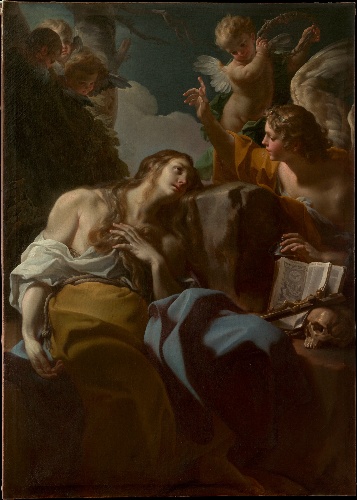
Title: The Penitent Magdalen
Artist: Corrado Giaquinto
Artist bio: Italian, Molfetta 1703–1766 Naples
Date: ca. 1750
Object type: Painting
Classification: Paintings
Medium: Oil on canvas
Dimensions: 63 x 46 1/2 in. (160 x 118.1 cm)
Department: European Paintings
Credit line: Purchase, Mr. and Mrs. Mark Fisch Gift, in honor of Keith Christiansen, 2006
Accession year: 2006
Repository: Metropolitan Museum of Art, New York, NY
Tags: Mary Magdalene|Angels|Skulls